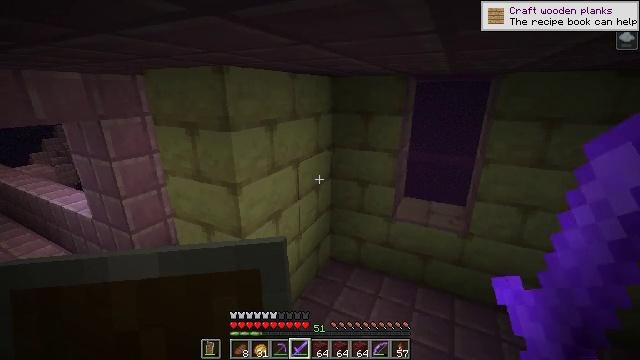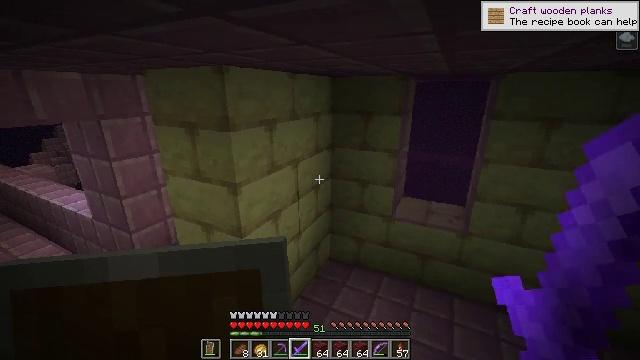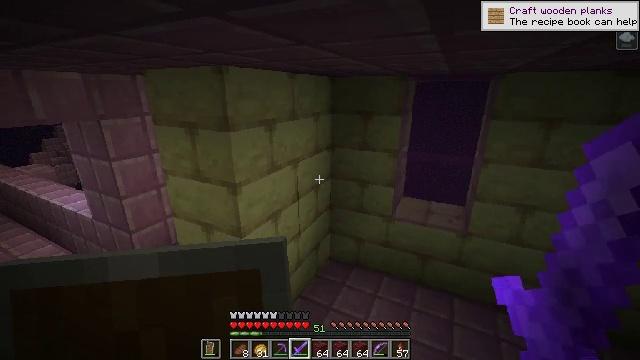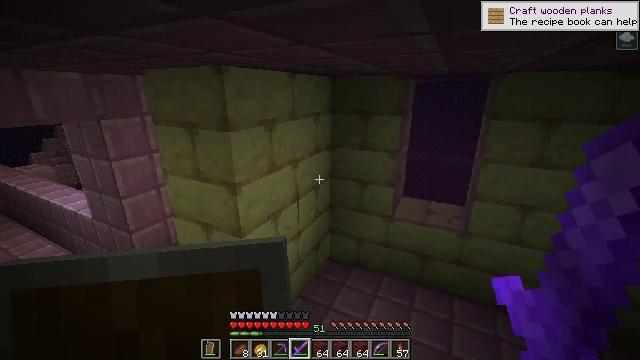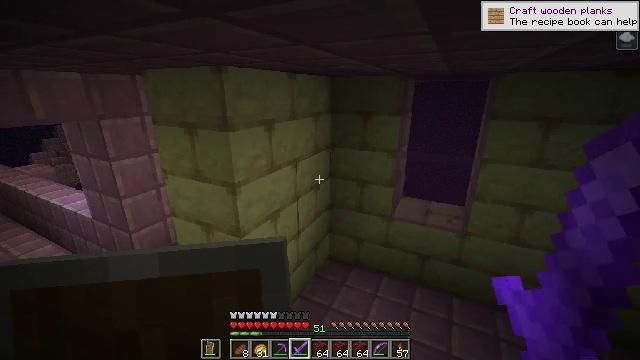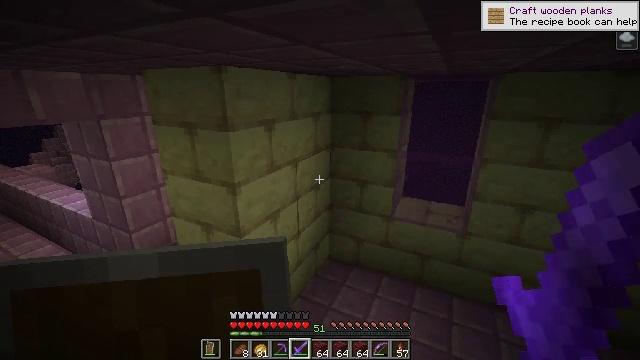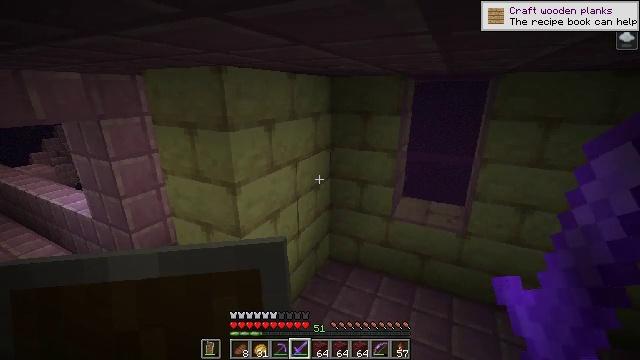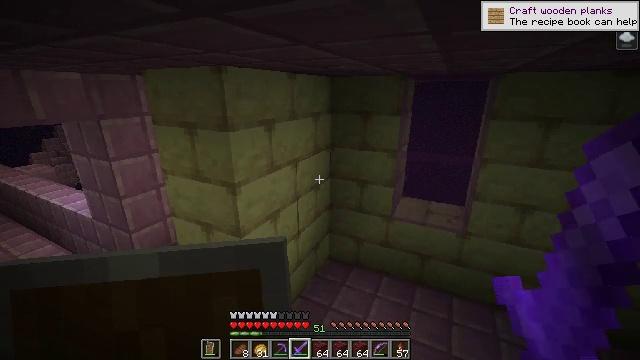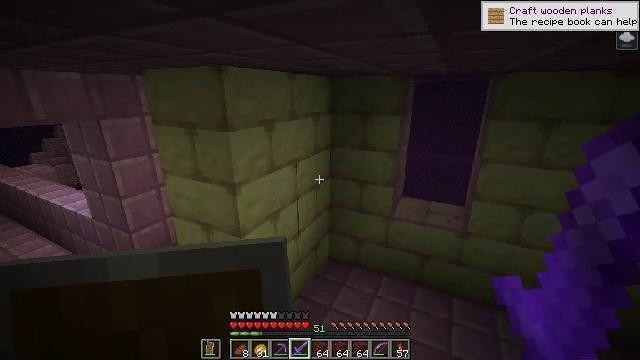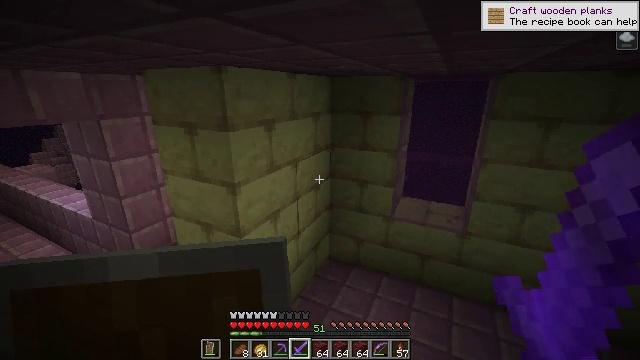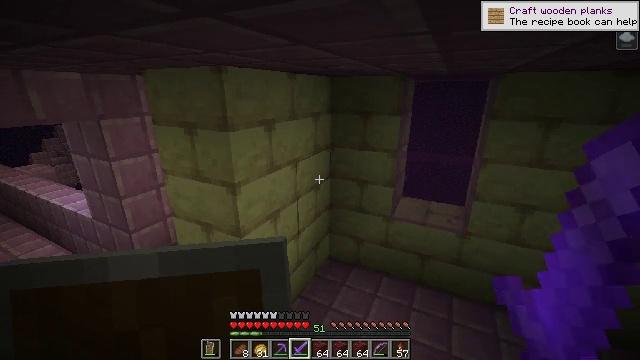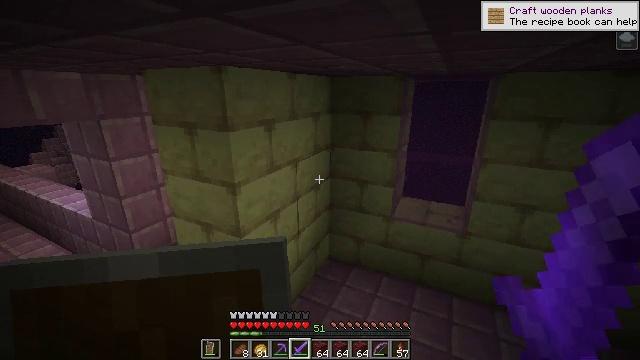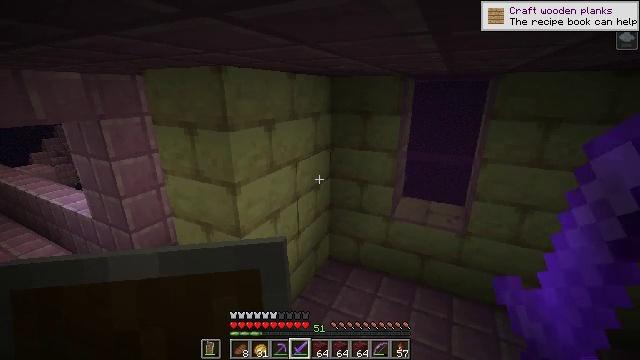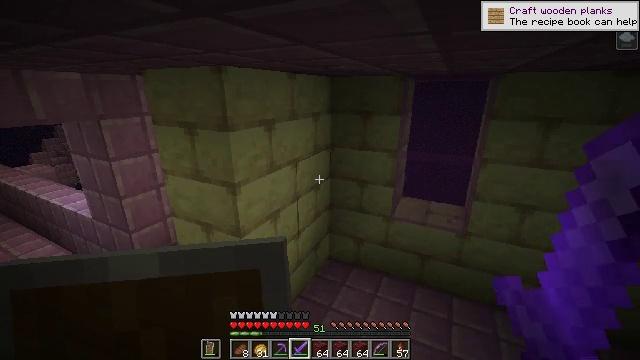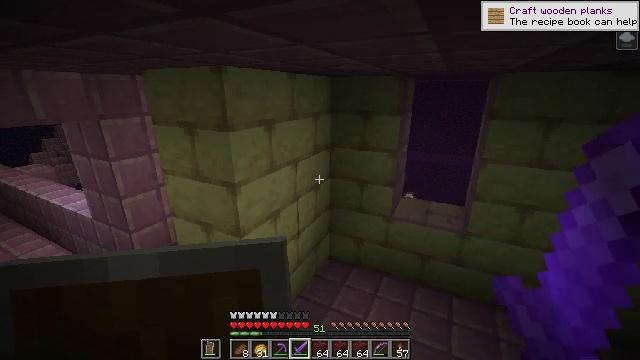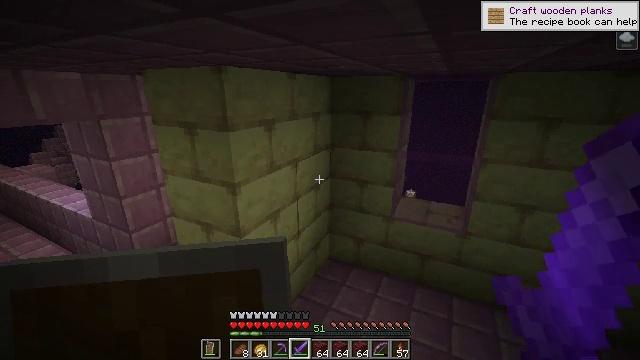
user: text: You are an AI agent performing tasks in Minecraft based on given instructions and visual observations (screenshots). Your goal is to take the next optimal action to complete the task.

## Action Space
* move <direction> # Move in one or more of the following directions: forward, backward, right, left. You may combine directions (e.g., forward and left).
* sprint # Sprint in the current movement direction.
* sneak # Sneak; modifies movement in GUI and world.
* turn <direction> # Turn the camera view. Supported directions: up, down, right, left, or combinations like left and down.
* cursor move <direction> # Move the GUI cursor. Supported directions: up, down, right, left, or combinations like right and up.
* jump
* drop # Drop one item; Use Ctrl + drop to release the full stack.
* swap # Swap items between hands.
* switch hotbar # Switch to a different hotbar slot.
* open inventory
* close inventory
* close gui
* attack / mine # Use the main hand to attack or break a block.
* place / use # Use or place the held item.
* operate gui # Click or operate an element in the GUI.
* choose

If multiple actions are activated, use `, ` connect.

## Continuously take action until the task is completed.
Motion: motion action
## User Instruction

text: Get end stone bricks for building or crafting.
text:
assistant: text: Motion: no_op
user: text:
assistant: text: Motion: no_op
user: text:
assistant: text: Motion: no_op
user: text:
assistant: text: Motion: no_op
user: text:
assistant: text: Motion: no_op
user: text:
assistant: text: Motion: no_op
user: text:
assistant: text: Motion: no_op
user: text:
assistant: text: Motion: no_op
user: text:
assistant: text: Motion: no_op
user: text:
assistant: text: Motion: no_op
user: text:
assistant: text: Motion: no_op
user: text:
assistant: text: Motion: no_op
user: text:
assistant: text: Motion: no_op
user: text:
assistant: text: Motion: no_op
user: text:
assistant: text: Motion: no_op
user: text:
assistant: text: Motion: no_op
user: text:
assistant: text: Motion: no_op
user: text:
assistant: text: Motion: no_op
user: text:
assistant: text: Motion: no_op
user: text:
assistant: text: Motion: no_op
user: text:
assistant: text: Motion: no_op
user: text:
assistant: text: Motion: no_op
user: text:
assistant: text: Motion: no_op
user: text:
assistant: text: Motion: no_op
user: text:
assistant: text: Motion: no_op
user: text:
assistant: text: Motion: no_op
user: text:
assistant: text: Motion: no_op
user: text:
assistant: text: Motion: no_op
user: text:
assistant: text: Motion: no_op
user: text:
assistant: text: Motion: no_op